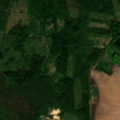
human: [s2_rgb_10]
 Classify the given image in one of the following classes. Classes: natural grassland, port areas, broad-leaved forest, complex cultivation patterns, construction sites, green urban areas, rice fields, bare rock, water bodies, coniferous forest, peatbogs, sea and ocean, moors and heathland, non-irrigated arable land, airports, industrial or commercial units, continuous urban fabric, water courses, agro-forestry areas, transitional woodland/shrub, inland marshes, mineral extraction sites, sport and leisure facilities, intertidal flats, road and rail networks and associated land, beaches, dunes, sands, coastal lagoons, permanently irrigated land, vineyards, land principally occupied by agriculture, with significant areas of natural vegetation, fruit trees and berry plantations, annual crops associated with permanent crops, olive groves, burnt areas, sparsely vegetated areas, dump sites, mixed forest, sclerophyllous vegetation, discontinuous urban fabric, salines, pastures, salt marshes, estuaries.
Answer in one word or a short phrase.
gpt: non-irrigated arable land, broad-leaved forest, transitional woodland/shrub